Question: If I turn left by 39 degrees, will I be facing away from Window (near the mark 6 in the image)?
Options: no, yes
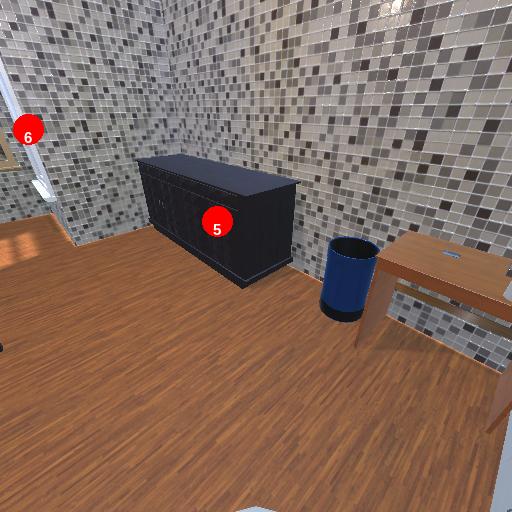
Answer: no